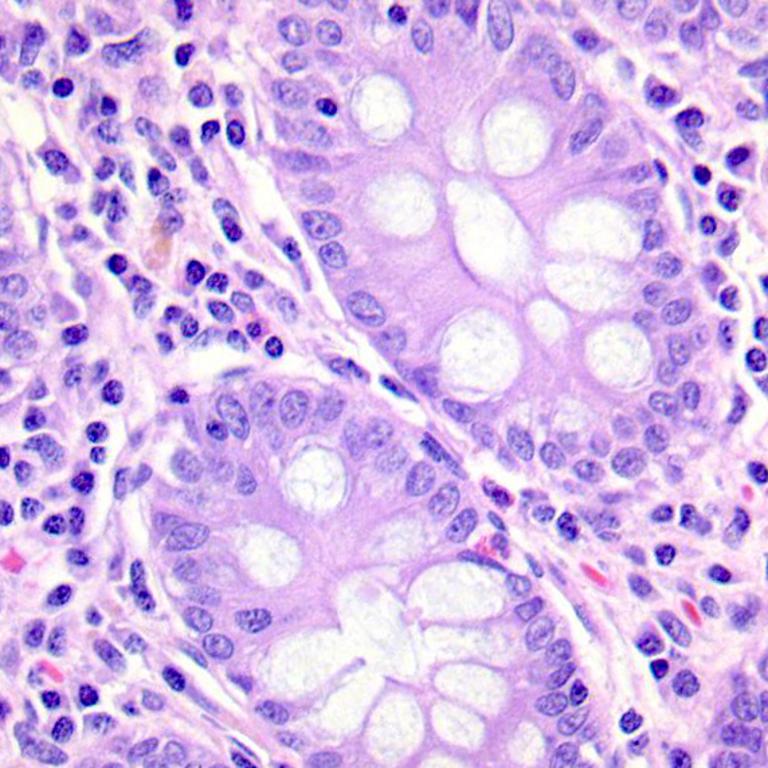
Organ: colon
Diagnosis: benign